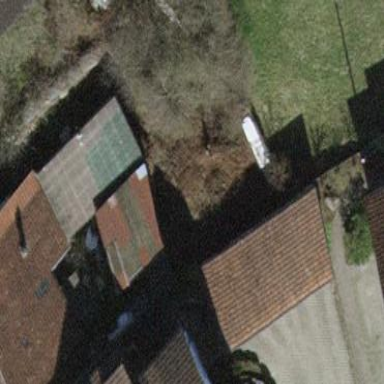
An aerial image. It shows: Group of garages.